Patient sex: M
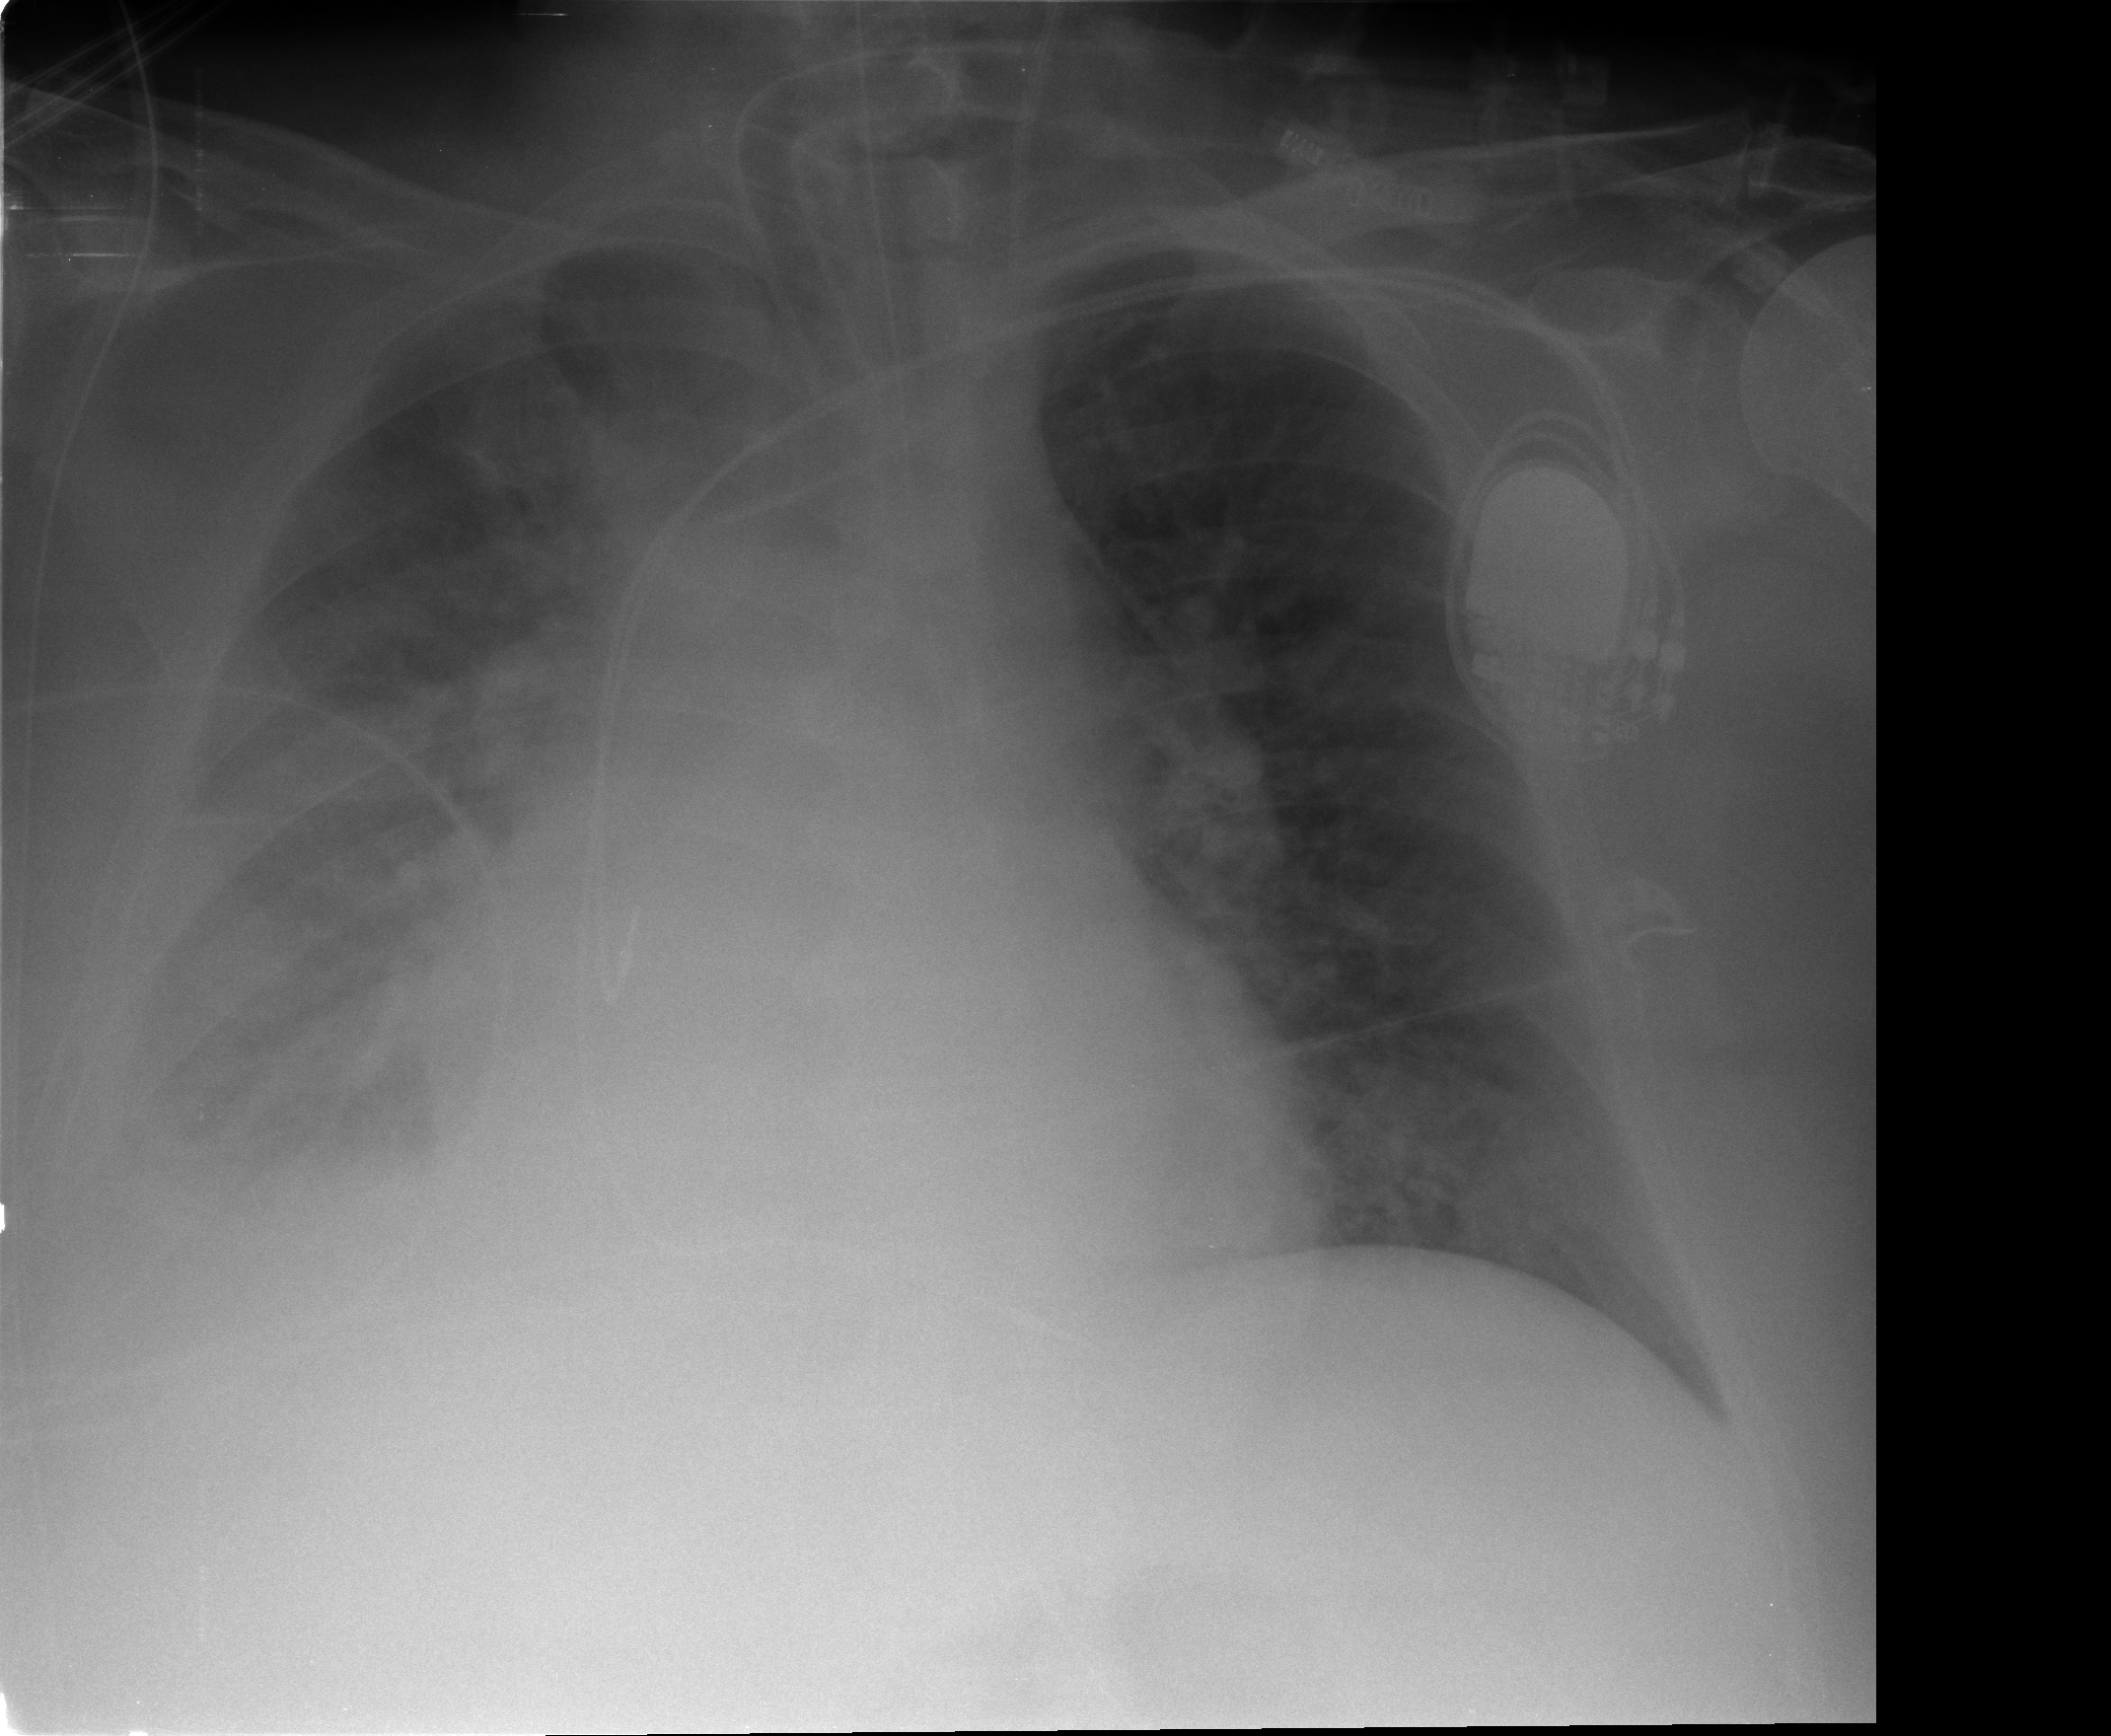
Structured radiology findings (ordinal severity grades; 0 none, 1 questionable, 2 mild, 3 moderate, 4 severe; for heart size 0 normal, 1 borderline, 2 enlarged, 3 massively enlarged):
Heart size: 2
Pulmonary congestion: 2
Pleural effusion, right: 3
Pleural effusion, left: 0
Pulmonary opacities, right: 3
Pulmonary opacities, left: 2
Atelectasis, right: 2
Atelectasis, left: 0